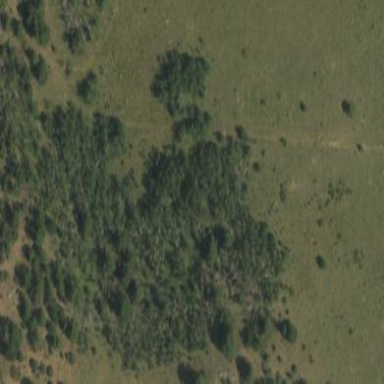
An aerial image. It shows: Dense broadleaved deciduous woodland with high density of trees.